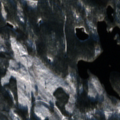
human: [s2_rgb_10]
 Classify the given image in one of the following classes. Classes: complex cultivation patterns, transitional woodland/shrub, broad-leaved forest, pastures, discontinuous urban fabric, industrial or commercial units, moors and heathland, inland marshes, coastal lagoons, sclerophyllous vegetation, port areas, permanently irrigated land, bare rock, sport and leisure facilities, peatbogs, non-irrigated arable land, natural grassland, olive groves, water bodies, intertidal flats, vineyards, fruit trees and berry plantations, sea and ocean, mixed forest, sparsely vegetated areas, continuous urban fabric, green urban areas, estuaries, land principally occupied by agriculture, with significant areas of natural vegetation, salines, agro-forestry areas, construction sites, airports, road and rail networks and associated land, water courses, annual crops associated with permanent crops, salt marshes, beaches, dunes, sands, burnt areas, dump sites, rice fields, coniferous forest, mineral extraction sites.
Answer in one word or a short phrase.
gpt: coniferous forest, transitional woodland/shrub, water bodies